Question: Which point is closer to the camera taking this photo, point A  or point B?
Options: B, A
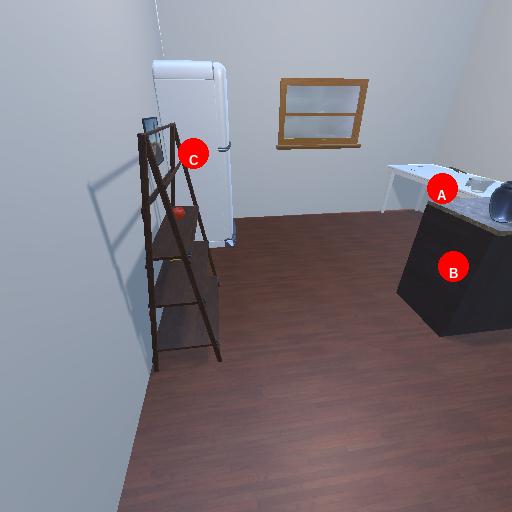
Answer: B